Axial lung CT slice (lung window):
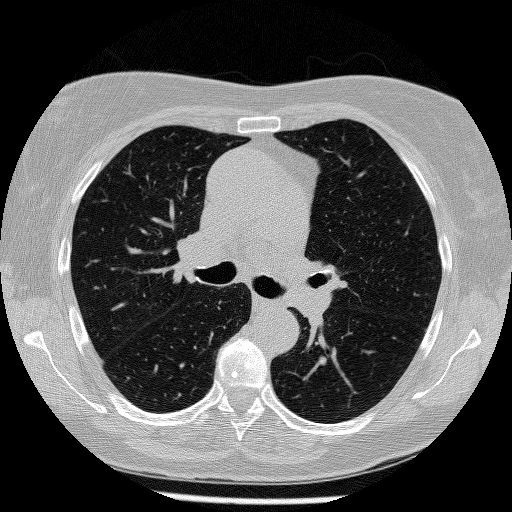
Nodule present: no